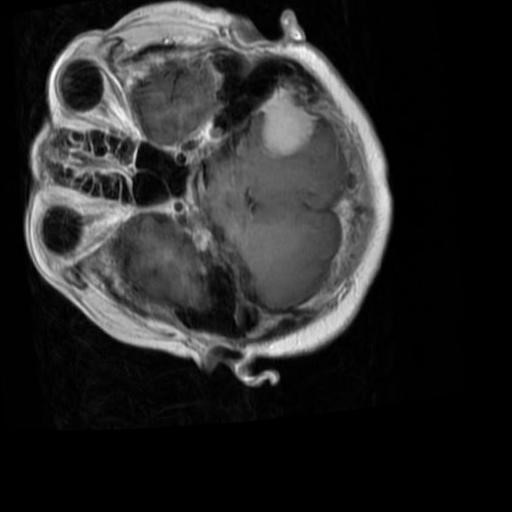
Label: brain_menin